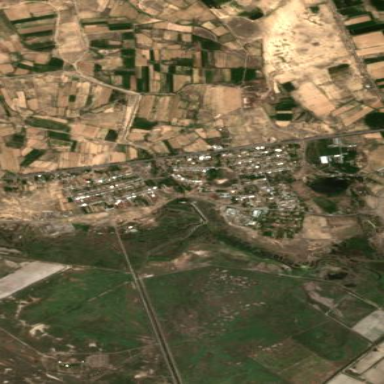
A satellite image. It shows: Residential area located in village.